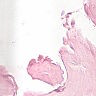
Metastatic tissue present: no